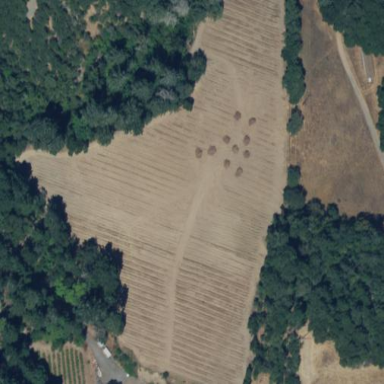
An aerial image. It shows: Vineyard growing wine grapes.